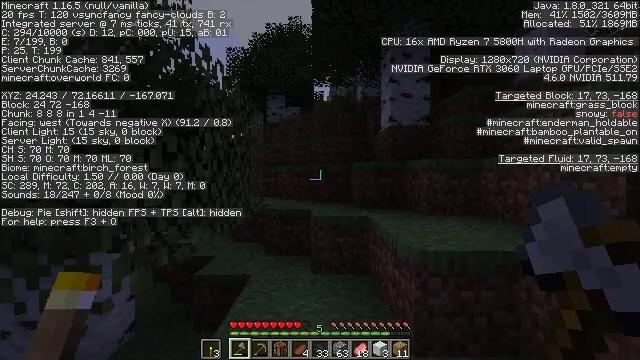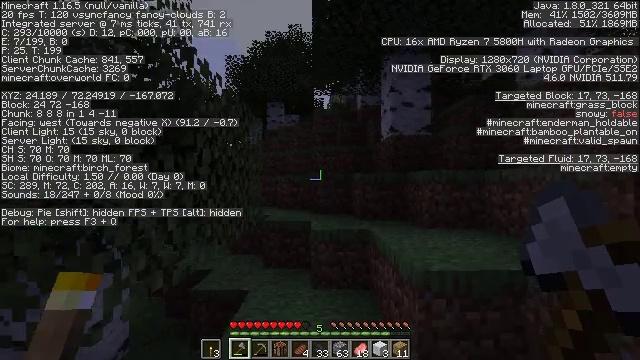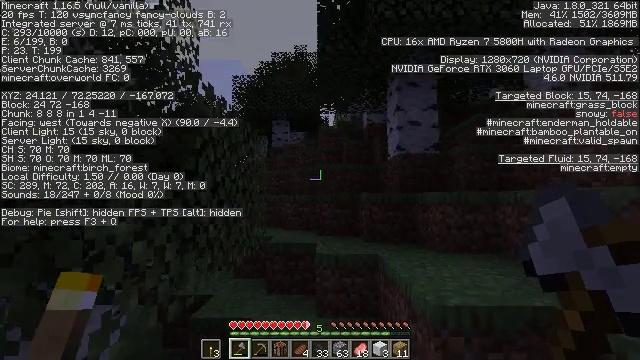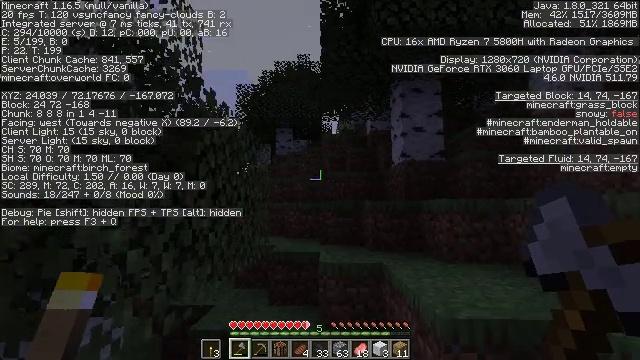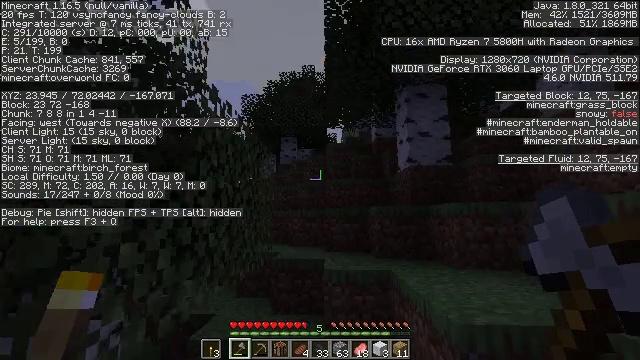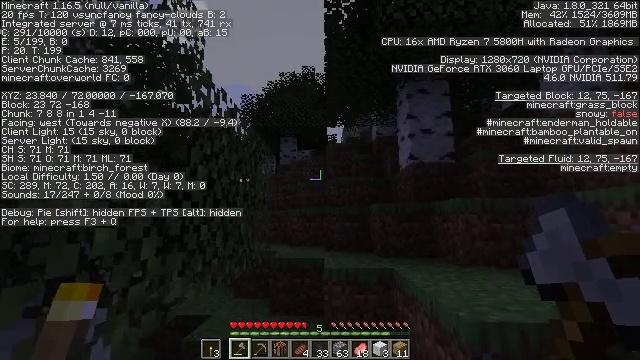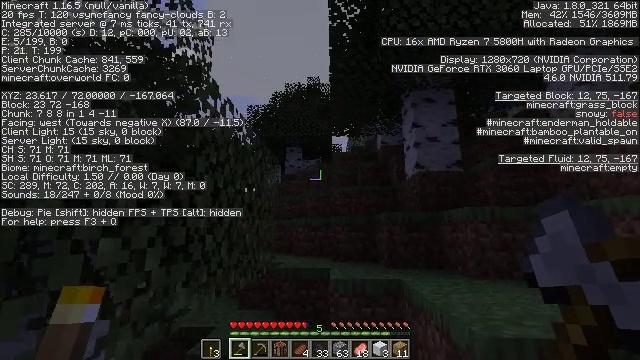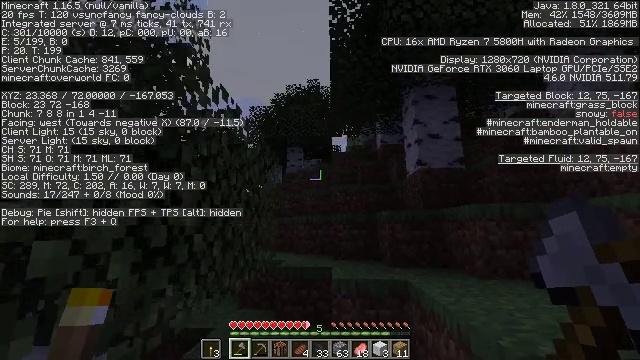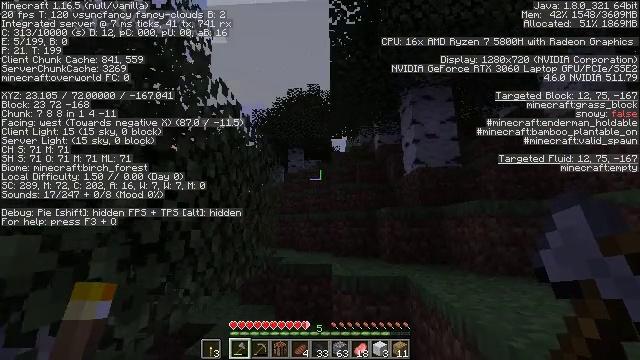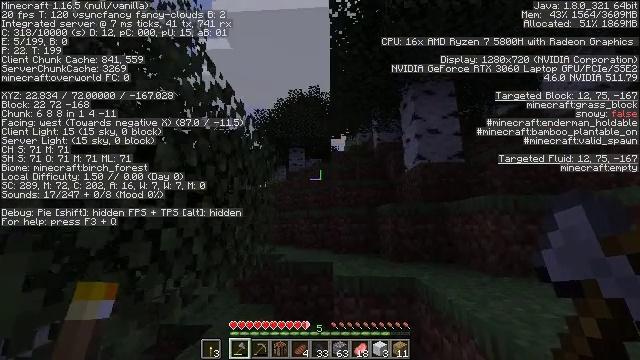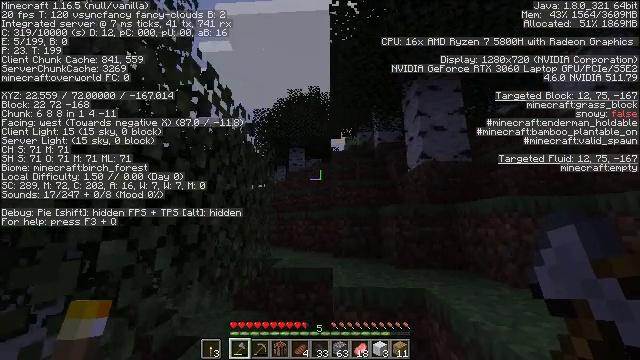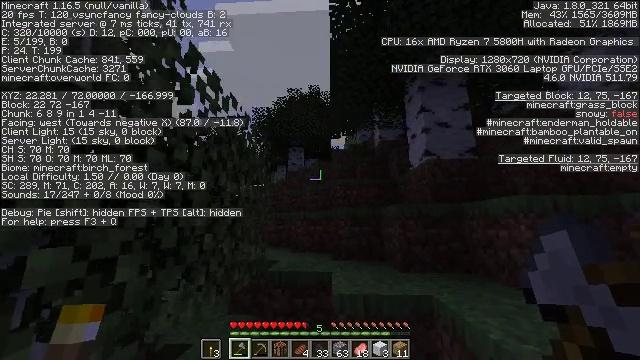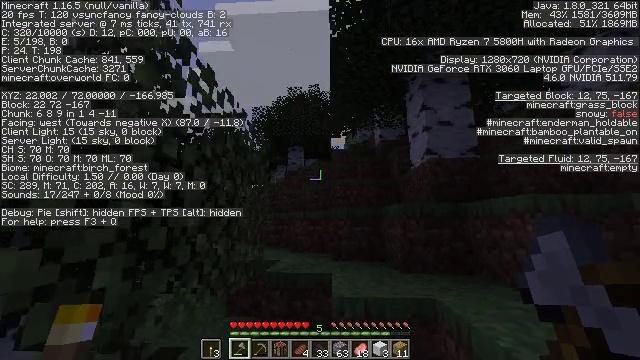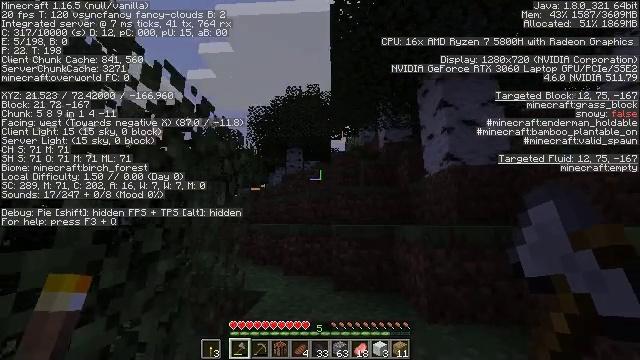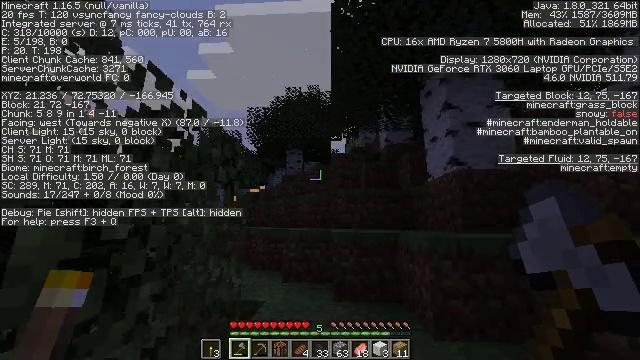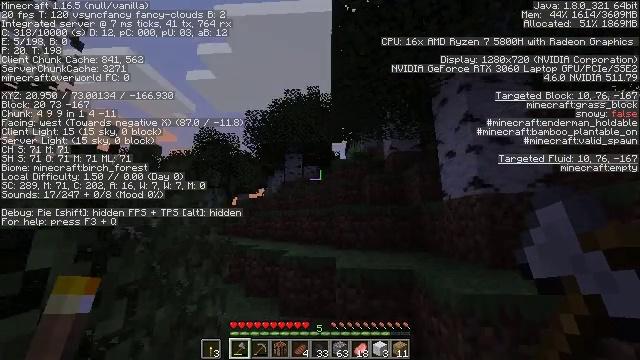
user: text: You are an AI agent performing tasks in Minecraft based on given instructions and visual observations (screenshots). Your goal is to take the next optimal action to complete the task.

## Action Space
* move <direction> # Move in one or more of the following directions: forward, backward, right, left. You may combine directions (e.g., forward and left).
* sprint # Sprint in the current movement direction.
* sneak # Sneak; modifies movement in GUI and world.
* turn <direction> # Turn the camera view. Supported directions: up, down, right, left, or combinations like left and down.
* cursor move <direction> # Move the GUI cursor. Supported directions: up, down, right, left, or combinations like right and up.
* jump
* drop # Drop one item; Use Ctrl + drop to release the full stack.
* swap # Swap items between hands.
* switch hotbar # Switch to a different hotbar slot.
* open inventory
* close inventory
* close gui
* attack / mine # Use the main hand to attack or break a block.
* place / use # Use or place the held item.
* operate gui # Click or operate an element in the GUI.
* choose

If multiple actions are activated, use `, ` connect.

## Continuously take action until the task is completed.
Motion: motion action
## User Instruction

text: Collect sugar cane near water sources.
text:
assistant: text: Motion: move forward, turn up
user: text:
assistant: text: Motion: move forward, turn left and up
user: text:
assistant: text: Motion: move forward, turn up
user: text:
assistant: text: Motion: move forward, turn left and up
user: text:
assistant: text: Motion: move forward
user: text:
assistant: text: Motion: move forward, sprint, turn left and up
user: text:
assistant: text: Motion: move forward, sprint
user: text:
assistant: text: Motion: move forward, sprint
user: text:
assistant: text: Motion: move forward, sprint
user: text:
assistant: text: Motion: move forward, sprint
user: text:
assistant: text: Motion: move forward, sprint
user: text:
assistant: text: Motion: move forward, sprint
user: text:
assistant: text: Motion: move forward, sprint, jump
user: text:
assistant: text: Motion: move forward, sprint, jump
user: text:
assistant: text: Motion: move forward, sprint, jump
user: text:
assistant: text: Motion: move forward and move right, sprint, jump
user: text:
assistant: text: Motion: move forward and move right, sprint, jump
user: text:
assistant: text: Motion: move forward and move right, sprint
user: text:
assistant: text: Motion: move forward and move right, sprint
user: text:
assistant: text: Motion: move forward and move right, sprint
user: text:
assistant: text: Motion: move forward and move right, sprint
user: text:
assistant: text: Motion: move forward, sprint
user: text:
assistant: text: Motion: move forward, sprint
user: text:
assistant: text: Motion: move forward, sprint
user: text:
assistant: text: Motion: move forward, sprint, jump
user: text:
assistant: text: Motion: move forward, sprint, jump
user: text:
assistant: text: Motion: move forward, sprint, jump
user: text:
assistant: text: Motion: move forward, sprint, jump
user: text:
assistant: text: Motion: move forward, sprint
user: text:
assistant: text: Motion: move forward, sprint